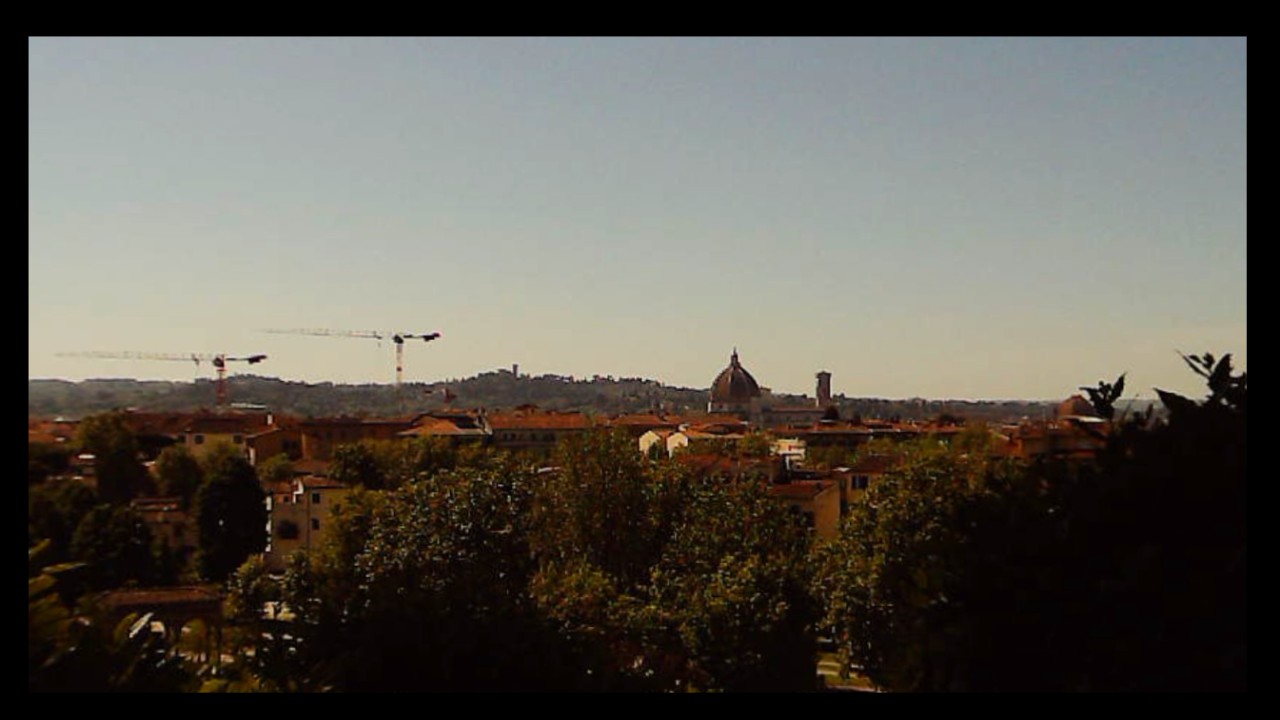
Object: Betafpv air75